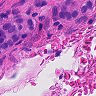
Metastatic tissue present: yes